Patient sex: M
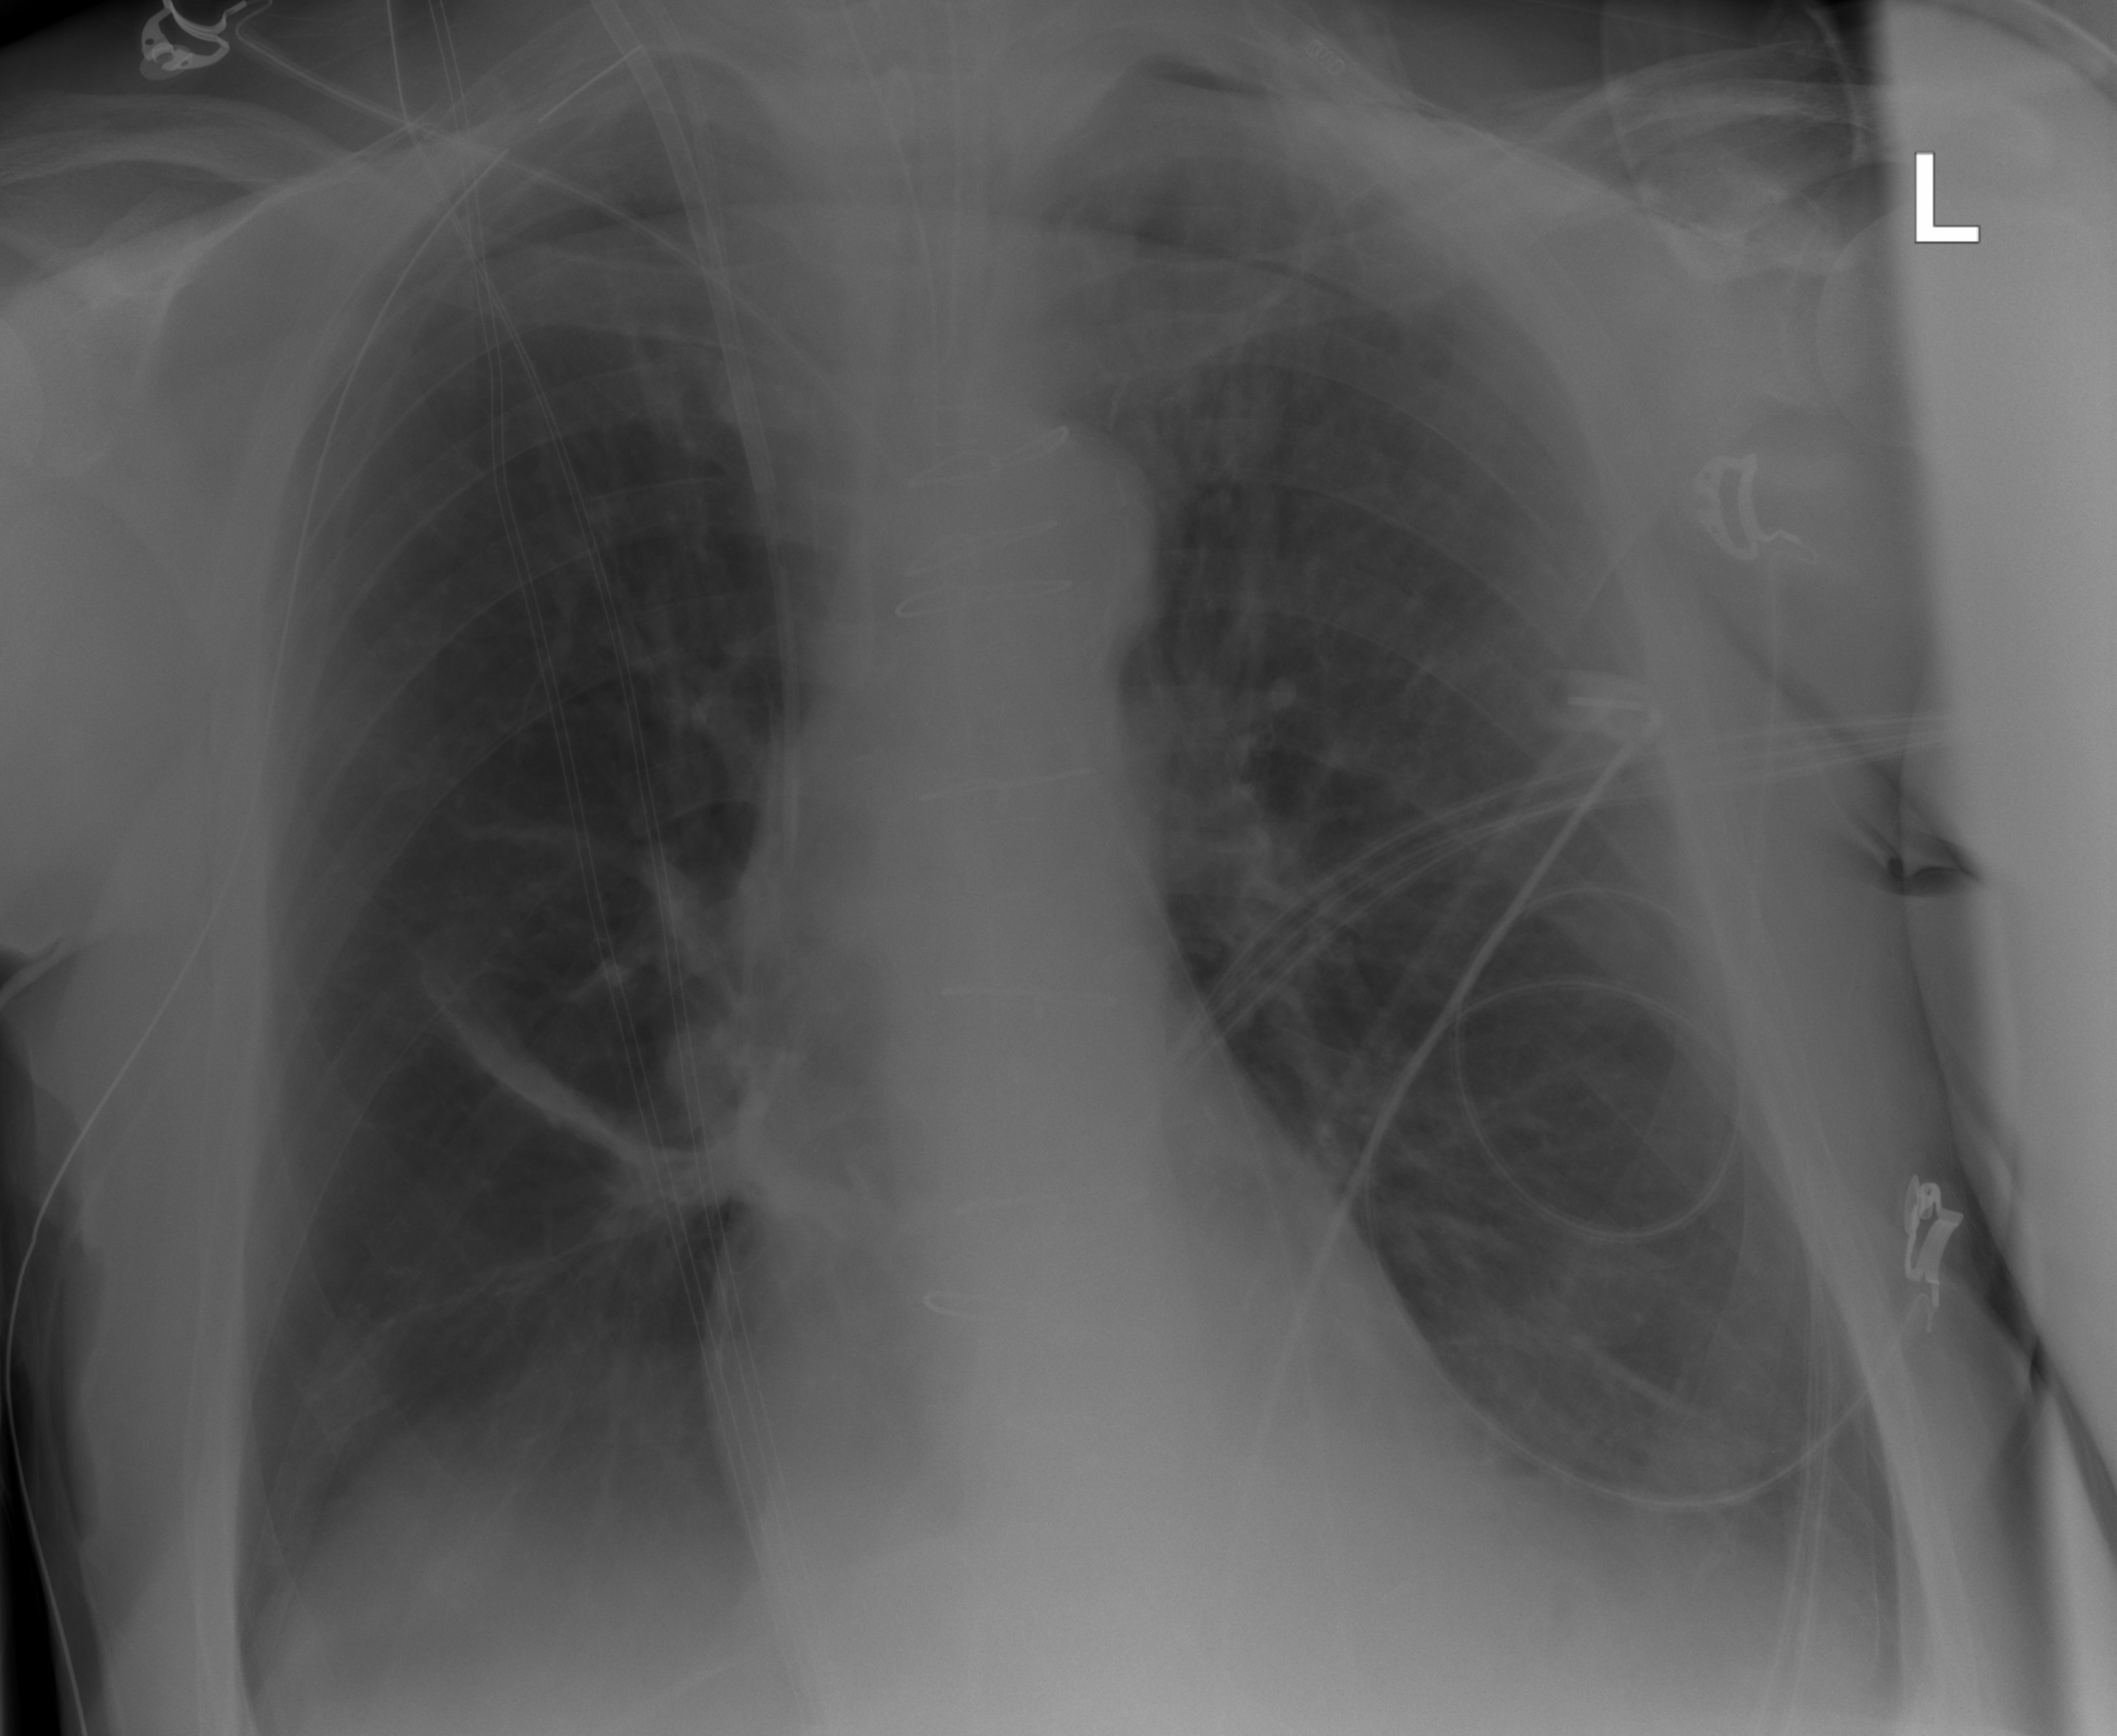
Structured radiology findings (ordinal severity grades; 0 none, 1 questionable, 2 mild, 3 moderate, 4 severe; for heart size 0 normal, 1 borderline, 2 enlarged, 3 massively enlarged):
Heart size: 0
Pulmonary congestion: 0
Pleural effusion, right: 0
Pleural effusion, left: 1
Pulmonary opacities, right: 0
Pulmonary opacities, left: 0
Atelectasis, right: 2
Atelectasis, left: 0